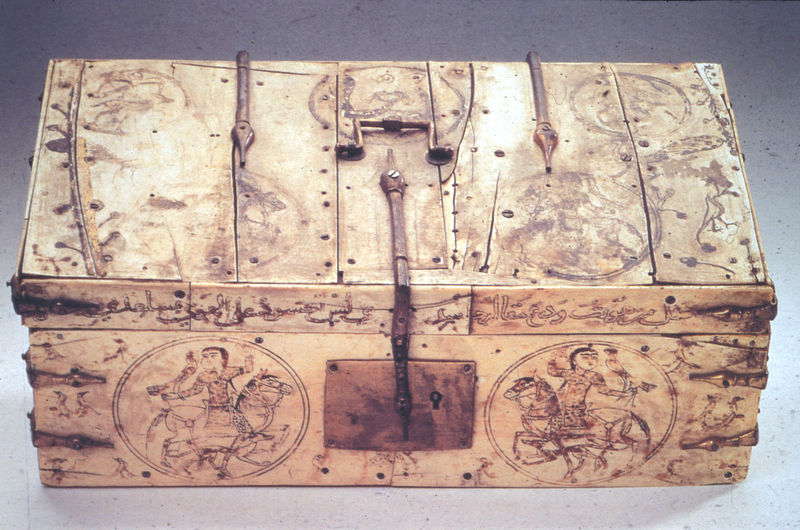
Titel: Kästchen, bemalt
Standort: Trient
Institution: Diözesanmuseum
Schlagwörter: adler, falke, schatten, vogel, weiß, menschen, braun, hell, holz, licht, männer, schloss, tier, tiere, malerei, muster, ornament, alt, mensch, horn, vögel, kreis, pferd, pferde, reiter, rund, henkel, reiten, japan, schrift, ecke, linien, latten, figuren, dekor, figurativ, verzierung, metall, nägel, schriftzeichen, exotisch, bemalt, foto, griff, schnalle, truhe, deckel, messing, orient, asien, stilisiert, kreise, asiatisch, kiste, ritter, jagd, gravur, schnitzerei, kasten, china, scharniere, arabisch, scharnier, falkenjagd, beschlag, schatulle, teuer, bemalung, objekt, kästchen, islam, metal, beschläge, verschluss, schlüsselloch, elfenbein, gebrauchsgegenstand, zeichnungen, zeichnunge, attraktiv, riegel, kistchen, schatztruhe, falken, deckelrand, zedernholz, asiatische schrift, falkenkagd, metallbeschlag, schattule, schina, schnier, teiter, holzkiste, arabische schriftzüge, medaillon#, falkenjagf, falkenjeagd, monglisch